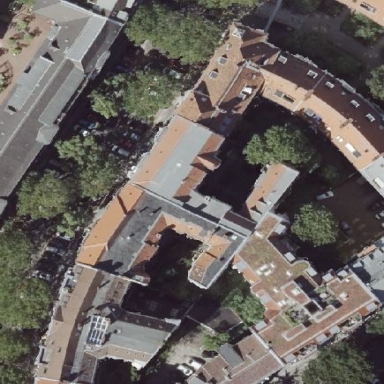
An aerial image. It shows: Unique apartment building with double saltbox roof shape.